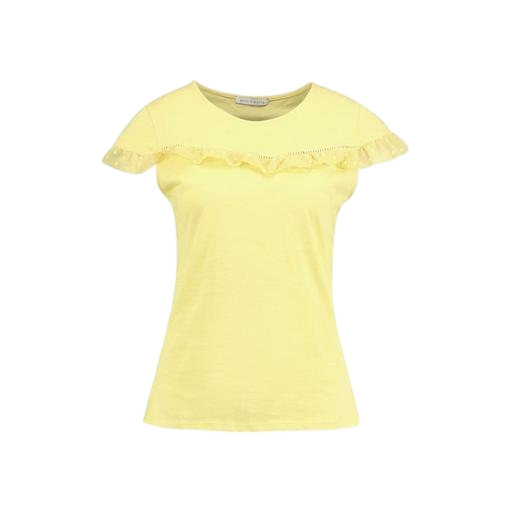
yellow iconic women's round neck t-shirt, lace-yoke t-shirt, sleeveless ruffle tee, white background